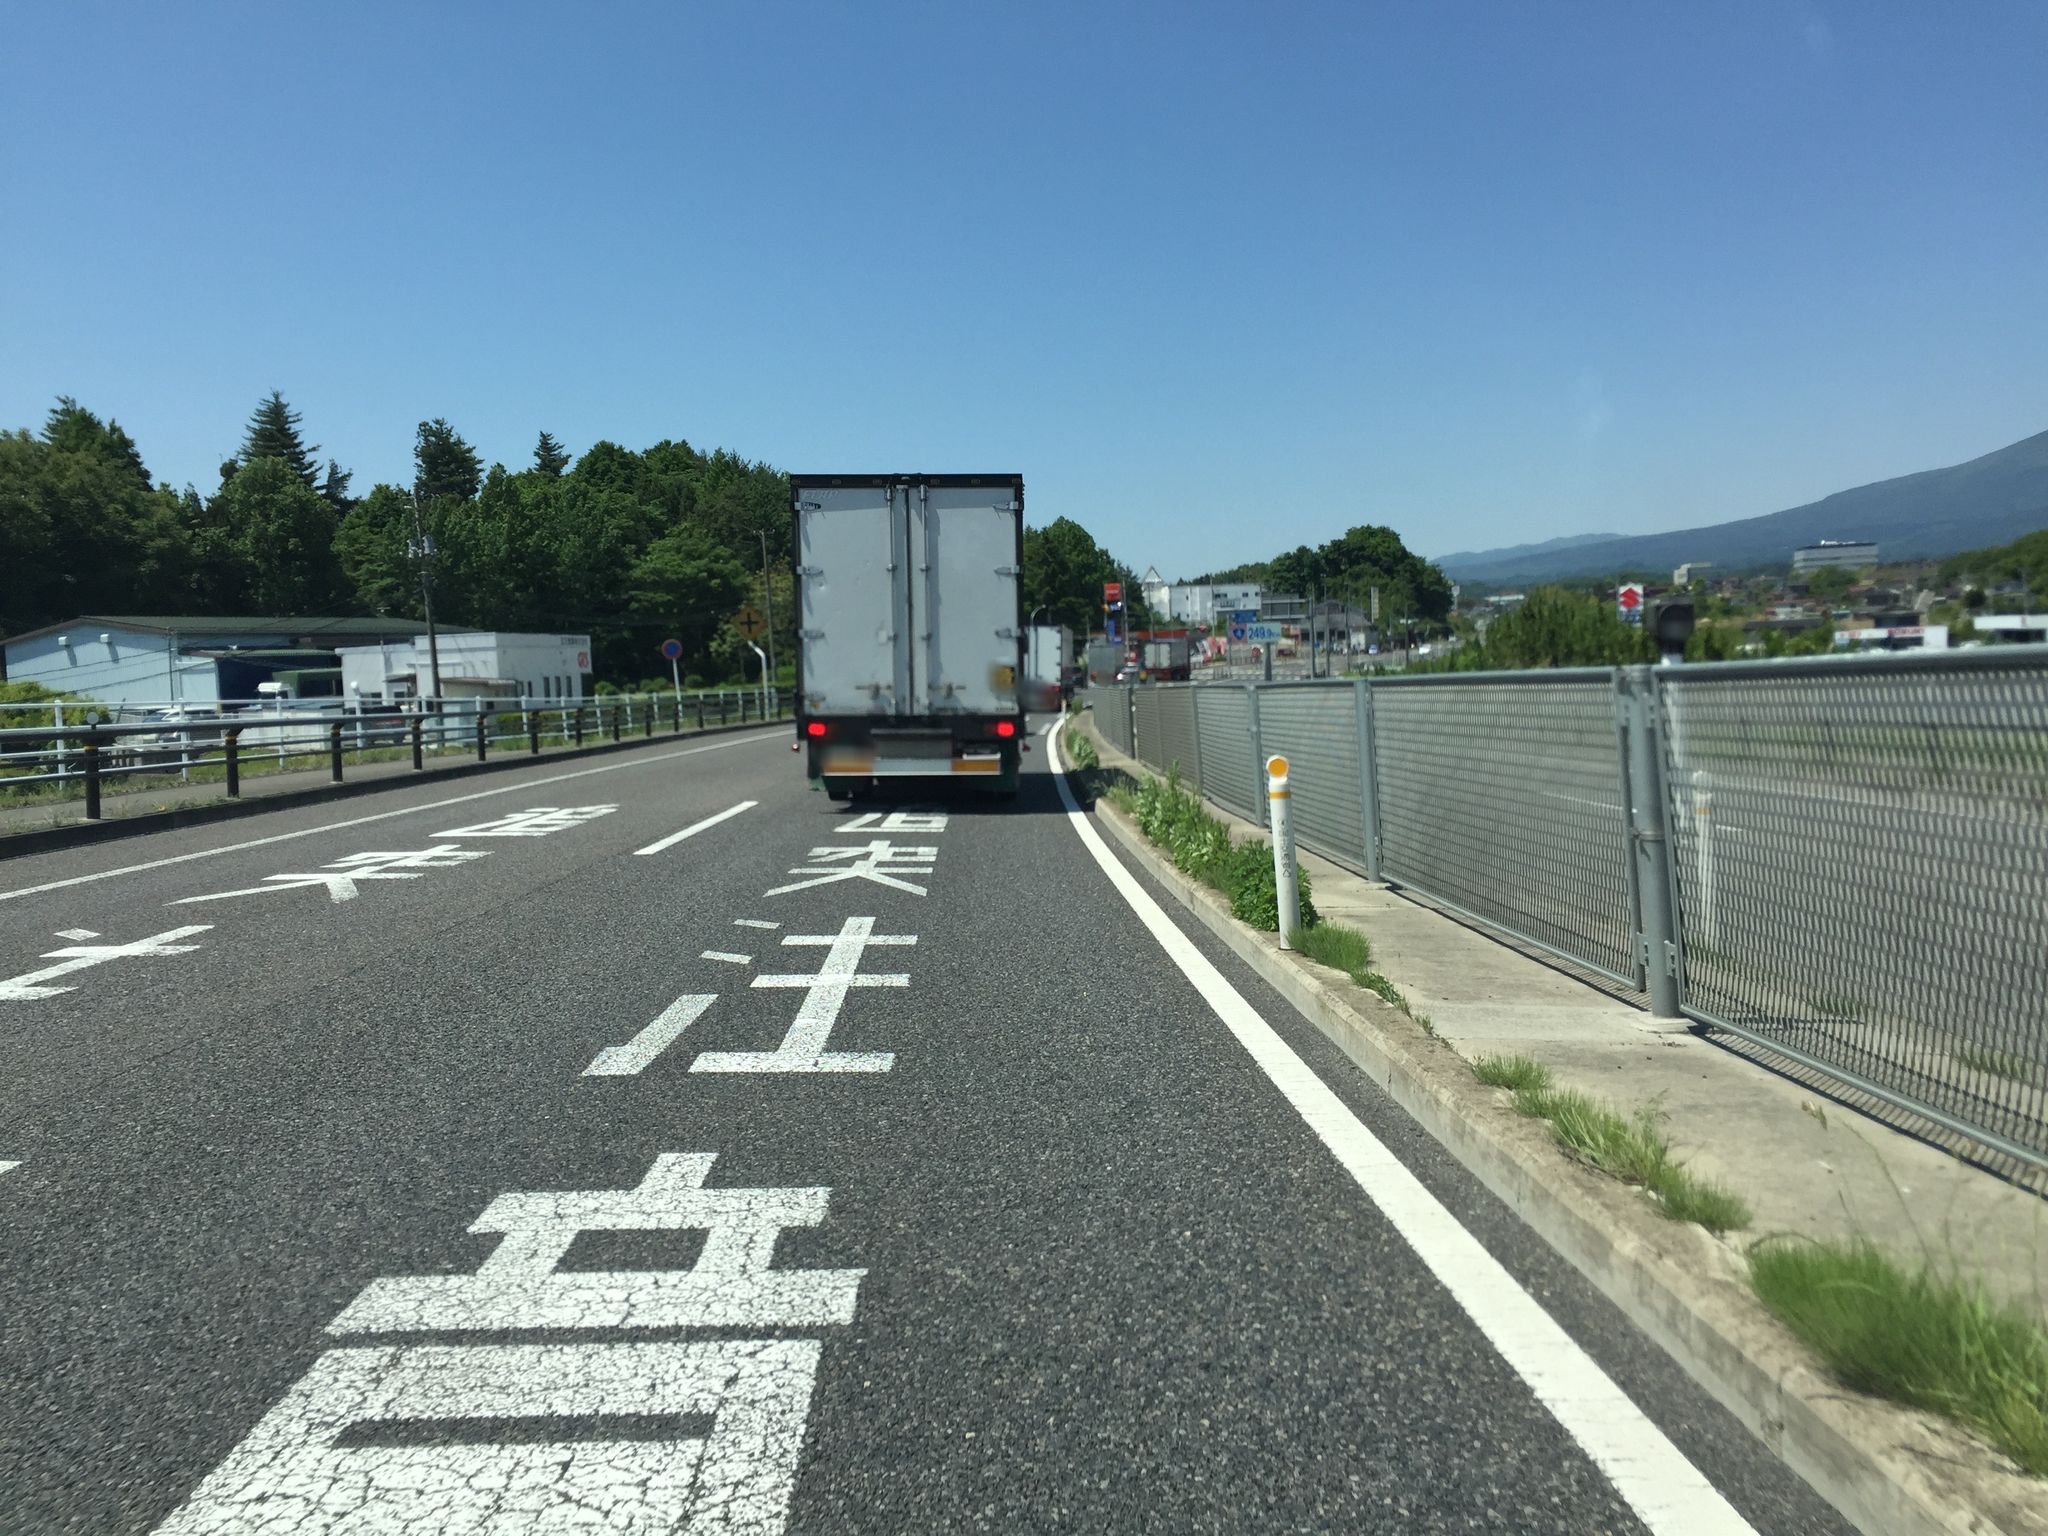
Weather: clear
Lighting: day
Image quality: good
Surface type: driving surface
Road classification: tertiary, unclassified
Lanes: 2.0
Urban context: suburban or peri-urban
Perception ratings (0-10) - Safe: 1.63, Lively: 1.62, Beautiful: 5, Boring: 8.16, Depressing: 7.94, Wealthy: 1.63